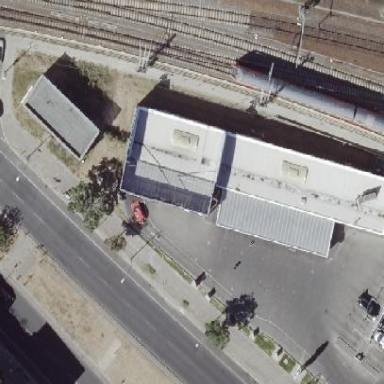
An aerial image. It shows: Building serving as car wash facility.